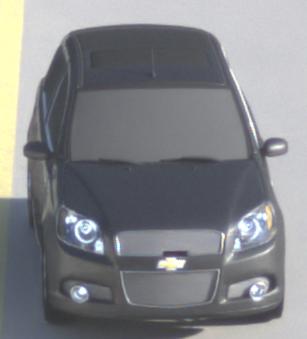
Make: Chevrolet
Model: Aveo 1.2
Detailed model: Aveo
Model produced from: 2008/06
Model produced until: 2011/01
Doors: 3
Color: gray
Road condition: dry road
Daytime: sunrise or sunset
Contrast: medium contrast